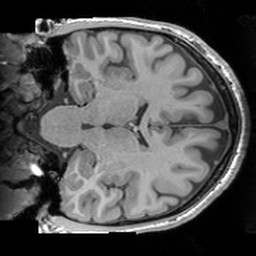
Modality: T1w
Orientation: coronal
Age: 24
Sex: male
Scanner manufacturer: siemens
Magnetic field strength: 3 T
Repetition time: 1.63 s
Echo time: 0.00311 s